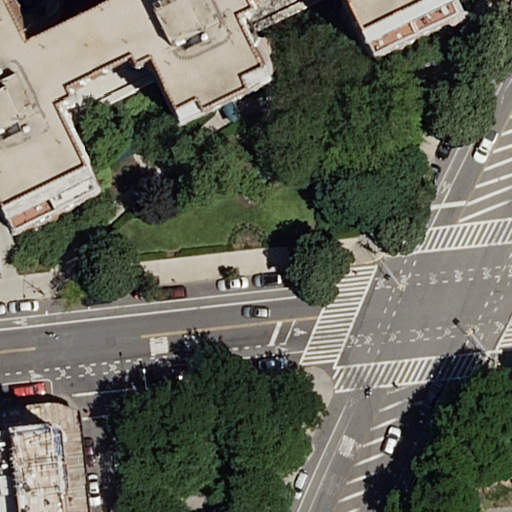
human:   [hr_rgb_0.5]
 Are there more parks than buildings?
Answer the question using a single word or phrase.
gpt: no

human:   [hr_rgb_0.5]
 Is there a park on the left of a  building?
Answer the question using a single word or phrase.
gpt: no

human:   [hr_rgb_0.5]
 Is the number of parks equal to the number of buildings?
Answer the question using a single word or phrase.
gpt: no

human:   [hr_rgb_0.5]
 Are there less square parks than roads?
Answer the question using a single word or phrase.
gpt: yes

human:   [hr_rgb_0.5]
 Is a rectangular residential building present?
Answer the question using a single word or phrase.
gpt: yes

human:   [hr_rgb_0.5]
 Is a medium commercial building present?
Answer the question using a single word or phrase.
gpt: no

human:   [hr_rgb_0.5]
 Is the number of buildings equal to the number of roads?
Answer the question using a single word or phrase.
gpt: no

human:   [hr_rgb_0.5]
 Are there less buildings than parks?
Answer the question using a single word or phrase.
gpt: no

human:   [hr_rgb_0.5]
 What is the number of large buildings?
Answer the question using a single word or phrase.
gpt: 1

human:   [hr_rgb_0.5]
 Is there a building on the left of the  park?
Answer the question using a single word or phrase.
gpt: yes

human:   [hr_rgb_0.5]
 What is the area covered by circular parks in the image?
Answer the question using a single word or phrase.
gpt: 0m2

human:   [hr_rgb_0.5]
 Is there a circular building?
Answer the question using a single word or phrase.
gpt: no

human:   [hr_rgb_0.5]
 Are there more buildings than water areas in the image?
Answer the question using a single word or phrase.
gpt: yes

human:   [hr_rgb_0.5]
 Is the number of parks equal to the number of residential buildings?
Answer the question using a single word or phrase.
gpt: no

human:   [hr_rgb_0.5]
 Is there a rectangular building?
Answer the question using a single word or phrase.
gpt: yes

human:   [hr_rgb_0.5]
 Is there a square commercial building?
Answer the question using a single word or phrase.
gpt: no

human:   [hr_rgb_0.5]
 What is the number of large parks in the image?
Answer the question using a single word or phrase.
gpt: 1

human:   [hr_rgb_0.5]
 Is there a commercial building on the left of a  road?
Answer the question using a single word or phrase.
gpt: no

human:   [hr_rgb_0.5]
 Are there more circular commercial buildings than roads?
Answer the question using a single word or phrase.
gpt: no

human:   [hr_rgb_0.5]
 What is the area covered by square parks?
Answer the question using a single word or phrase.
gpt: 0m2

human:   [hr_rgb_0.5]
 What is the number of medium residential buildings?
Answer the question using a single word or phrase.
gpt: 1

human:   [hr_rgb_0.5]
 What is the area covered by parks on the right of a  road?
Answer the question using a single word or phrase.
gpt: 530m2

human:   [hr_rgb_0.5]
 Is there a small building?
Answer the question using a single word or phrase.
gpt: yes

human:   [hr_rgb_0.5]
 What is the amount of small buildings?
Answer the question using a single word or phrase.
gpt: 1

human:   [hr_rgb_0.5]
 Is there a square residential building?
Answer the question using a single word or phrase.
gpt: no

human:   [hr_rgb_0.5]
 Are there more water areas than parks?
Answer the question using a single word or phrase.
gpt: no

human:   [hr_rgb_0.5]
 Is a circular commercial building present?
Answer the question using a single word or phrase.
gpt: no

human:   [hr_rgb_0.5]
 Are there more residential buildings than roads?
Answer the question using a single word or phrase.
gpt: no

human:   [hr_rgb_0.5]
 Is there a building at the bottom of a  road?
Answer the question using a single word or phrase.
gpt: yes

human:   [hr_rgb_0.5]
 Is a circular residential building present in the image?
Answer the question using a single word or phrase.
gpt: no

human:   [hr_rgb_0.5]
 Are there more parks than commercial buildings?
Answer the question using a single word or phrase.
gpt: yes

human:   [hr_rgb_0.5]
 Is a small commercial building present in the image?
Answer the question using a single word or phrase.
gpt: no

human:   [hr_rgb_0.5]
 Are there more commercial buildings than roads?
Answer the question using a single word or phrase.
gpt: no

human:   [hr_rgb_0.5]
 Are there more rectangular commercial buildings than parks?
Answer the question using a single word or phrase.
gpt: no

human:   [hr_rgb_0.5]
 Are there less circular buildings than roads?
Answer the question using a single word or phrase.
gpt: yes

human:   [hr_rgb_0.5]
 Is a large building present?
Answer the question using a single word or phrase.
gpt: yes